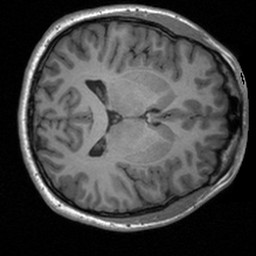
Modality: T1w
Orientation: axial
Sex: male
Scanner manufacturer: siemens
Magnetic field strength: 3 T
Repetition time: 1.9 s
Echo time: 0.00226 s